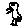
Label: bird